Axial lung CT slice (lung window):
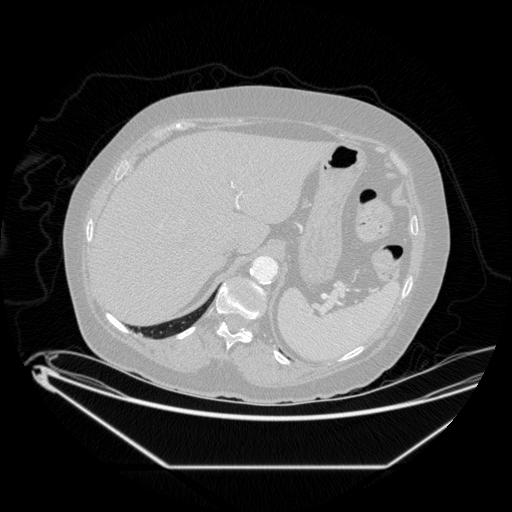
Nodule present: no